Question: I would like to plot diffusion tensors(ellipsoid) in diffusion MRI. The data have three Eigenvalues of the corresponding diffusion tensor. I want to draw an 3D Ellipsoid with its semi-axes lengths corresponding to those three Eigenvalues.
How to do it with Mayavi?
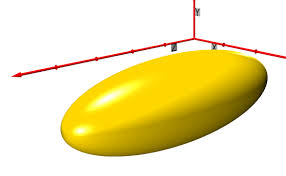
Answer: Google brought me here and to the answer. I found how to render an ellipsoid here: <URL>
Cheers,
Max
Code:
'''
from mayavi.api import Engine
from mayavi.sources.api import ParametricSurface
from mayavi.modules.api import Surface
from mayavi import mlab
from tvtk.tools import visual
import numpy as np
def Arrow_From_A_to_B(x1, y1, z1, x2, y2, z2,scale=None):
ar1=visual.arrow(x=x1, y=y1, z=z1)
ar1.length_cone=0.4
arrow_length=np.sqrt((x2-x1)**2+(y2-y1)**2+(z2-z1)**2)
if scale is None:
ar1.actor.scale=[arrow_length, arrow_length, arrow_length]
else:
ar1.actor.scale=scale
ar1.pos = ar1.pos/arrow_length
ar1.axis = [x2-x1, y2-y1, z2-z1]
return ar1
engine = Engine()
engine.start()
scene = engine.new_scene()
scene.scene.disable_render = True # for speed
visual.set_viewer(scene)
surfaces = []
for i in range(2):
source = ParametricSurface()
source.function = 'ellipsoid'
engine.add_source(source)
surface = Surface()
source.add_module(surface)
actor = surface.actor # mayavi actor, actor.actor is tvtk actor
#actor.property.ambient = 1 # defaults to 0 for some reason, ah don't need it, turn off scalar visibility instead
actor.property.opacity = 0.7
actor.property.color = (0,0,1) # tuple(np.random.rand(3))
actor.mapper.scalar_visibility = False # don't colour ellipses by their scalar indices into colour map
actor.property.backface_culling = True # gets rid of weird rendering artifact when opacity is < 1
actor.property.specular = 0.1
#actor.property.frontface_culling = True
actor.actor.orientation = np.array([1,0,0]) * 360 # in degrees
actor.actor.origin = np.array([0,0,0])
actor.actor.position = np.array([0,0,0])
actor.actor.scale = np.array([ 0.26490647, 0.26490647, 0.92717265])
actor.enable_texture=True
actor.property.representation = ['wireframe', 'surface'][i]
surfaces.append(surface)
Arrow_From_A_to_B(0,0,0, 0.26490647, 0, 0,np.array([0.26490647,0.4,0.4]))
Arrow_From_A_to_B(0,0,0, 0, 0.26490647, 0,np.array([0.4,0.26490647,0.4]))
Arrow_From_A_to_B(0,0,0, 0, 0, 0.92717265,np.array([0.4,0.4,0.92717265]))
source.scene.background = (1.0,1.0,1.0)
scene.scene.disable_render = False # now turn it on
# set the scalars, this has to be done some indeterminate amount of time
# after each surface is created, otherwise the scalars get overwritten
# later by their default of 1.0
for i, surface in enumerate(surfaces):
vtk_srcs = mlab.pipeline.get_vtk_src(surface)
print('len(vtk_srcs) = %d' % len(vtk_srcs))
vtk_src = vtk_srcs[0]
try: npoints = len(vtk_src.point_data.scalars)
except TypeError:
print('hit the TypeError on surface i=%d' % i)
npoints = 2500
vtk_src.point_data.scalars = np.tile(i, npoints)
# on pick, find the ellipsoid with origin closest to the picked coord,
# then check if that coord falls within that nearest ellipsoid, and if
# so, print out the ellispoid id, or pop it up in a tooltip
mlab.show()
'''